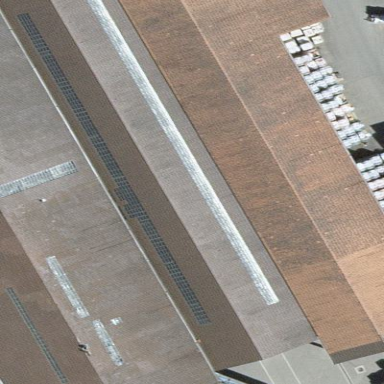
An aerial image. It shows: Warehouse.